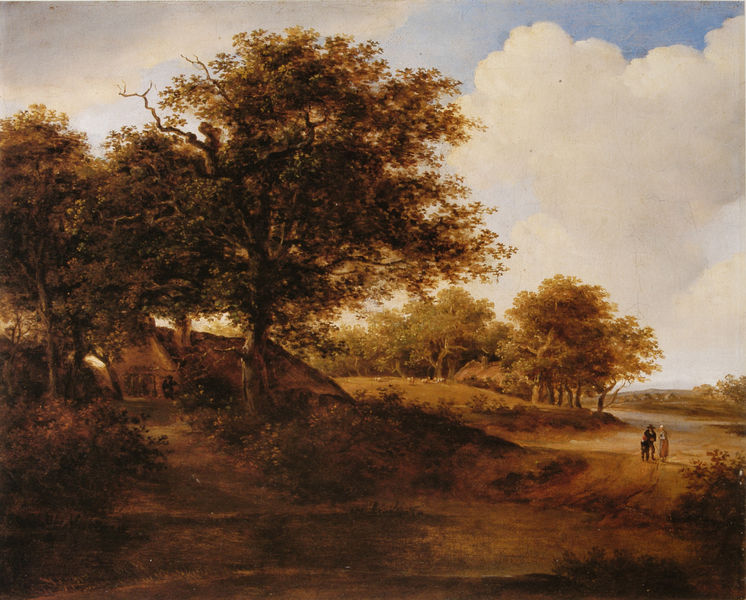
Titel: Landschaft mit Bäumen und Bauernhaus (Kopie nach Hobbema)
Künstler: Johann Georg von Dillis
Institution: (Privatbesitz)
Schlagwörter: baum, blau, blätter, dunkel, gemälde, himmel, laub, mann, schatten, wasser, weiß, wolken, bäume, fluss, gelb, grün, landschaft, menschen, ocker, see, ufer, äste, braun, fenster, frau, hell, licht, strasse, ölbild, dach, gras, haus, hund, weg, wolke, malerei, mensch, bild, öl, ast, dämmerung, ebene, erde, ferne, häuser, hügel, natur, weite, zweige, busch, büsche, gebüsch, hütte, pfad, sträucher, land, gold, realismus, familie, kind, england, kontrast, wald, kamin, schornstein, ruhe, ansicht, biegung, bäuerin, furchen, berge, hang, bauernhof, herbst, idylle, spazieren, figuren, ölgemälde, constable, staffage, stämme, detail, scheune, idyll, heuhaufen, lichtung, leinwand, ölmalerei, kurve, landschaftsbild, geäst, laubwald, wanderer, brauntöne, bauernhaus, knorrig, caspar david friedrich, schafe, pastorale, erdhügel, geduckt, detailreich, kumulus, easser